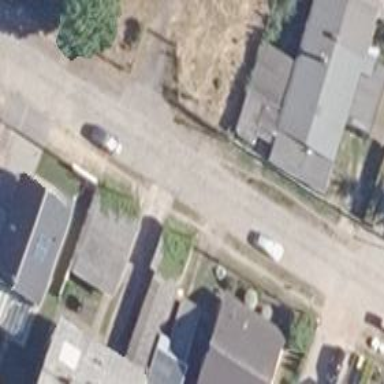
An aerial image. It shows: Residential road with sidewalk on the left.